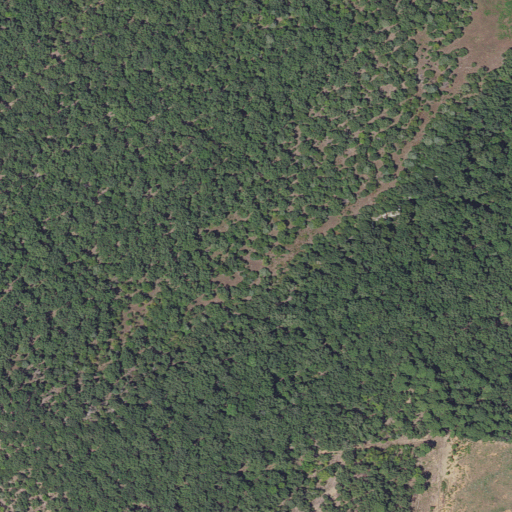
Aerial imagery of mountain in Arkansas named Pilot Mountain containing deciduous forest, mixed forest, pasture, shrub, and grassland